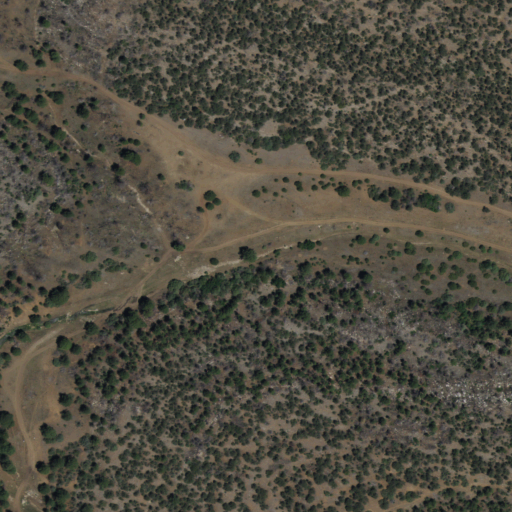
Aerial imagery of valley in New Mexico named Cañon de los Alamitos containing evergreen forest, grassland, and shrub